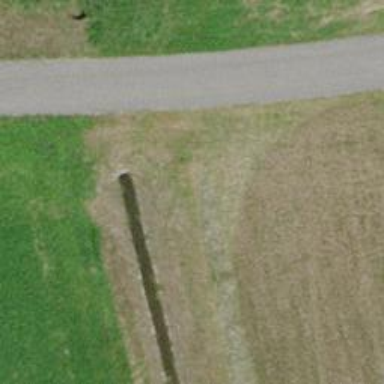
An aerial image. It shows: Drain waterway.